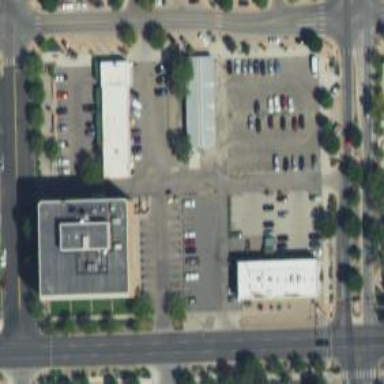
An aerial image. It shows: Parking space.